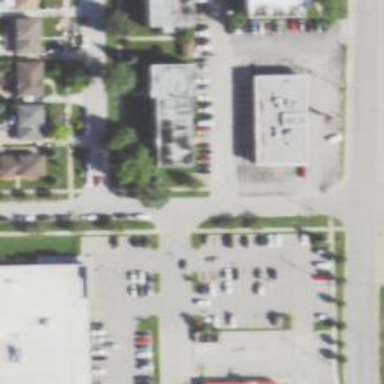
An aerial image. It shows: Retail area.